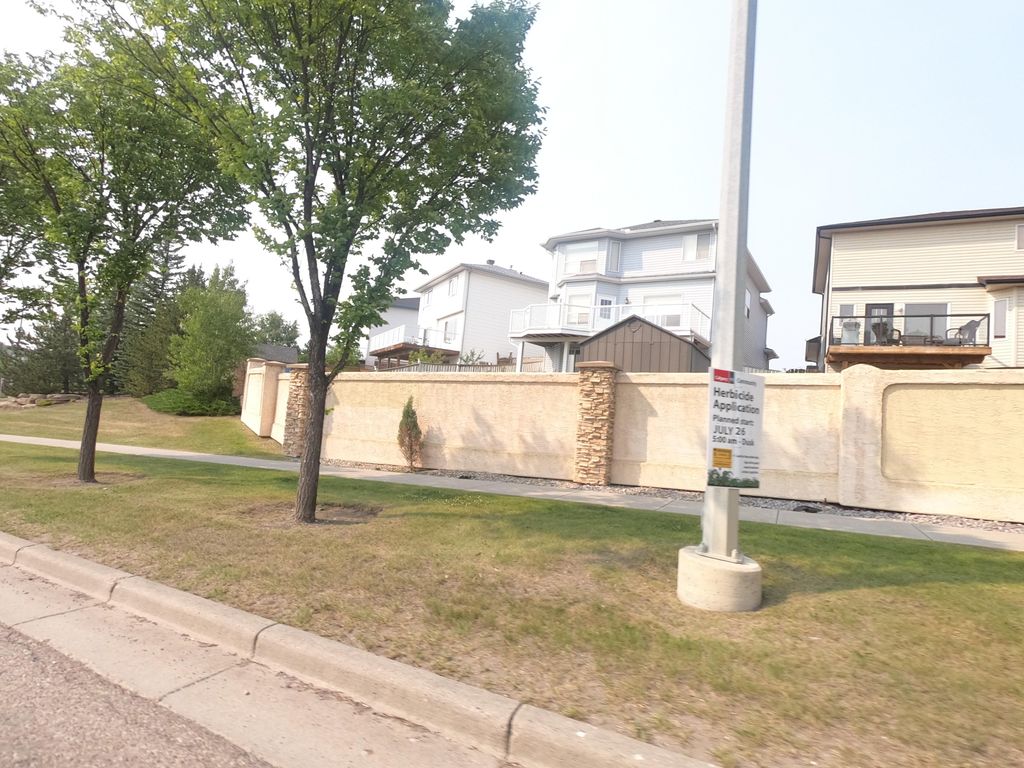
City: calgary